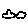
Label: cloud